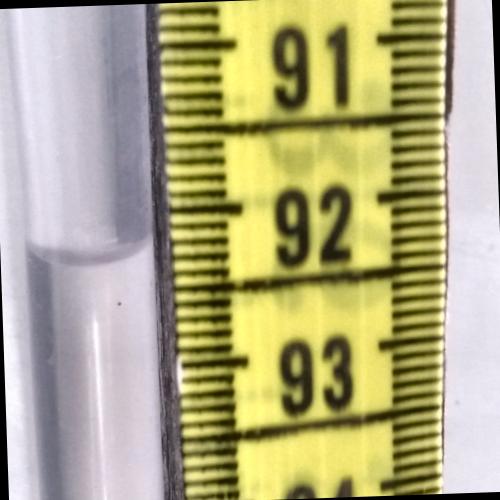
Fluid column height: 92.3 cm